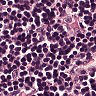
Metastatic tissue present: no